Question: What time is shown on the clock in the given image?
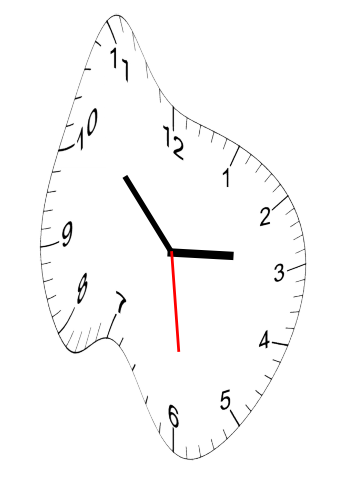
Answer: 02:52:29